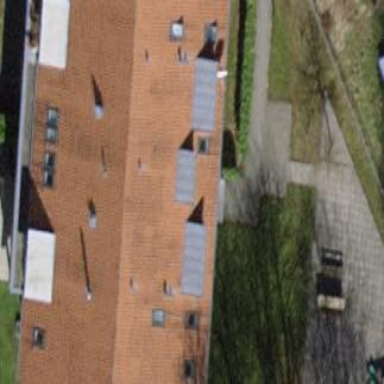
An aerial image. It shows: Building with pitched roof.